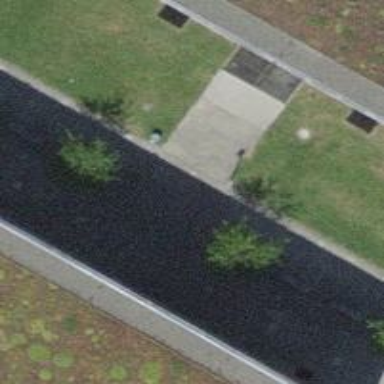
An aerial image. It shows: Footway with concrete surface.